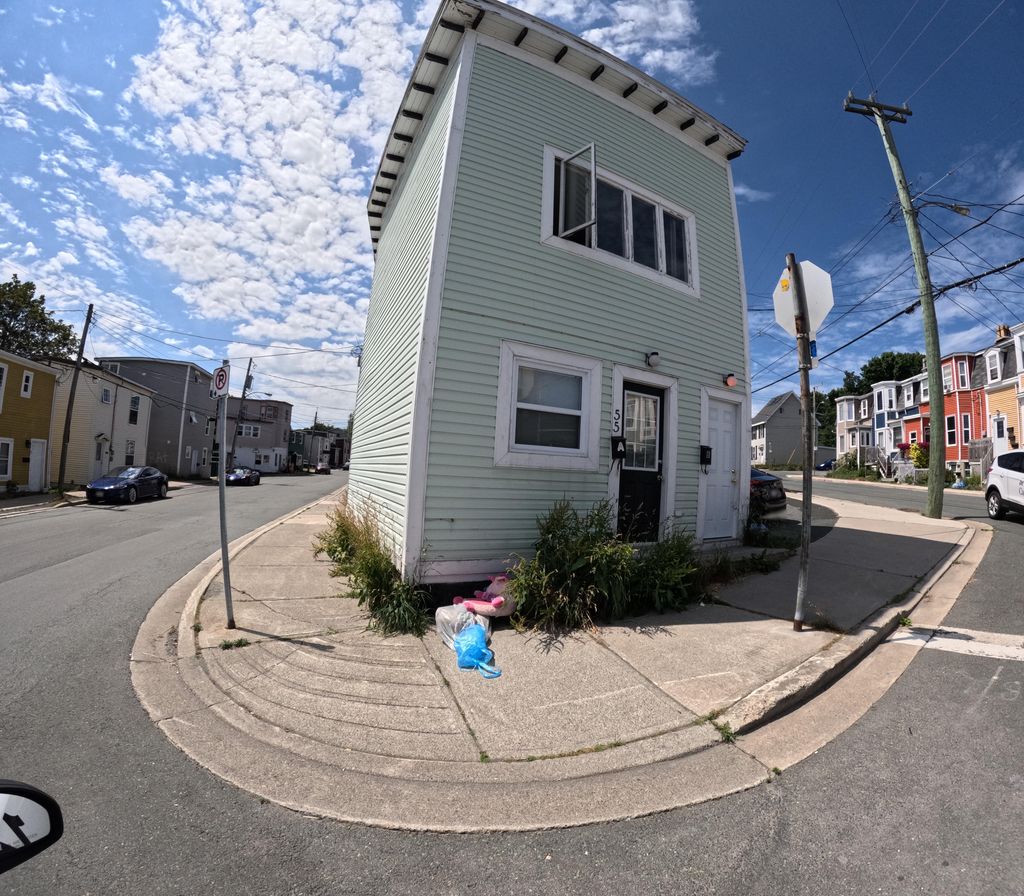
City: st_johns